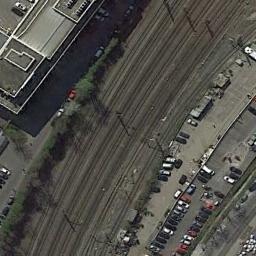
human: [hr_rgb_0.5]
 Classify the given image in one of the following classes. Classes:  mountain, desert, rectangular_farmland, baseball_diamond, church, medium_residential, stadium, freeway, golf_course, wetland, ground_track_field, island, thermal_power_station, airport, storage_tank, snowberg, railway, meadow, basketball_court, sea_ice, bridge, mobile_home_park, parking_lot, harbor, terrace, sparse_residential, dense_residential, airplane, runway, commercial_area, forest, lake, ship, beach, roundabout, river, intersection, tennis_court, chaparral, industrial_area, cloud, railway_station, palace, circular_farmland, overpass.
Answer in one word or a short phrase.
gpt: railway